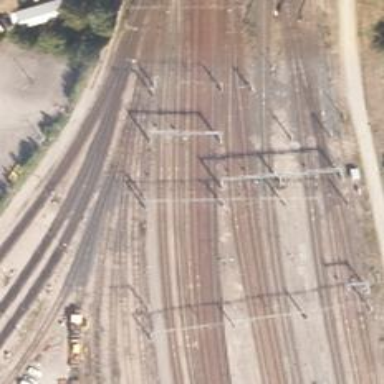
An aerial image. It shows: Railway signal.